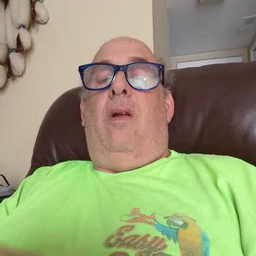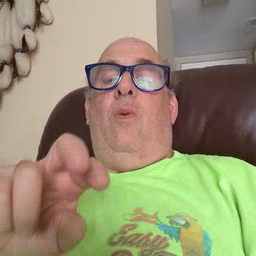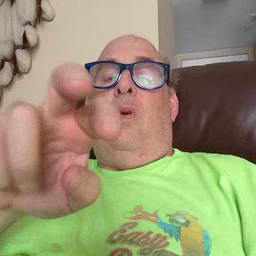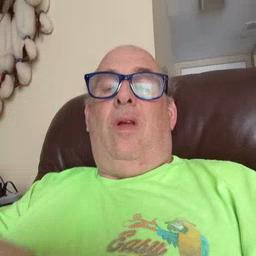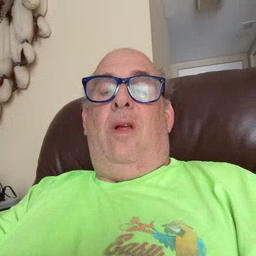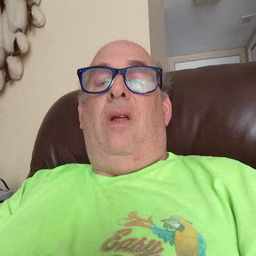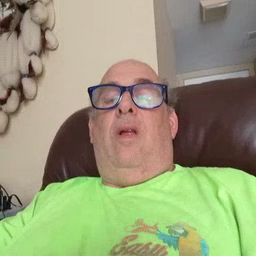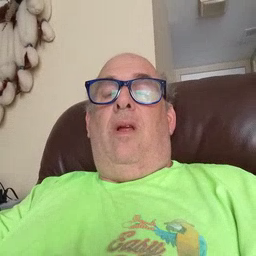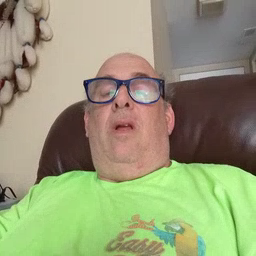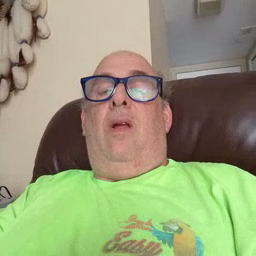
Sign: ride